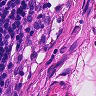
Metastatic tissue present: no